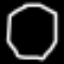
Label: octagon